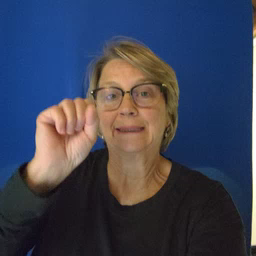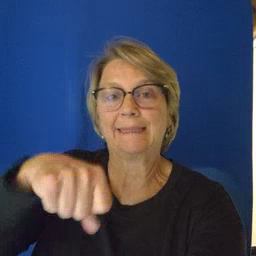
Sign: yes